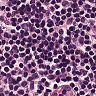
Metastatic tissue present: no